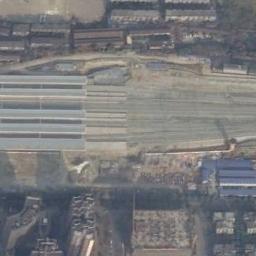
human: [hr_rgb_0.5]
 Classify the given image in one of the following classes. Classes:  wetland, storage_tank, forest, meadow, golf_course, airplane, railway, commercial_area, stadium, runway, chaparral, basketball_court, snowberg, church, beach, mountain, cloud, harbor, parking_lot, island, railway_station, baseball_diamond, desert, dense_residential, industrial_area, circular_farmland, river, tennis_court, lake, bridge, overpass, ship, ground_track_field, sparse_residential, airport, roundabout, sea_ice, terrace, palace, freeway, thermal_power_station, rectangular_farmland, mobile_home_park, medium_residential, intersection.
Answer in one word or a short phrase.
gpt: railway_station